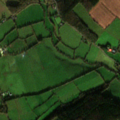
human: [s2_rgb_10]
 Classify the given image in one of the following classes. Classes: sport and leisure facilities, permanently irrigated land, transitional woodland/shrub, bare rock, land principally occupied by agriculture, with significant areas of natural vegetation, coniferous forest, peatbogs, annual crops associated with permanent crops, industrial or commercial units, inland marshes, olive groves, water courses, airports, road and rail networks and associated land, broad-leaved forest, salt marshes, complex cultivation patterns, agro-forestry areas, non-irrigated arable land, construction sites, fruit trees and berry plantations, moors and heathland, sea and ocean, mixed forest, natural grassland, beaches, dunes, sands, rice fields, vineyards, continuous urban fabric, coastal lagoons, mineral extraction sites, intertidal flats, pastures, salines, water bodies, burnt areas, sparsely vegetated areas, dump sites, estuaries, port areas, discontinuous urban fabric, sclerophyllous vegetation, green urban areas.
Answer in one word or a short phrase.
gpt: non-irrigated arable land, pastures, coniferous forest, mixed forest